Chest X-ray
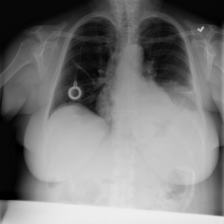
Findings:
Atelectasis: negative
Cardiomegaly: negative
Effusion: positive
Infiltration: positive
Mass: negative
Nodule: negative
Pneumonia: negative
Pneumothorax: negative
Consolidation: positive
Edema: negative
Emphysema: negative
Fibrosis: negative
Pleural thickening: negative
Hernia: negative